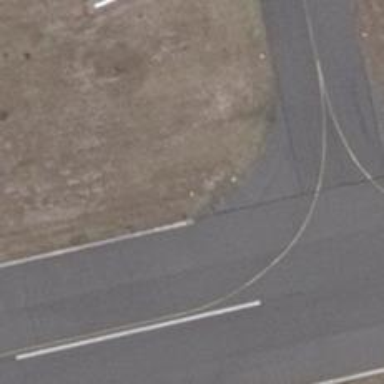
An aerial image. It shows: Runway edge aviation light.